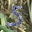
Label: 5